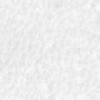
Label: no_change